Question: Okay, so I was trying to add the ForEach extension method to the linq, since there is no ForEach for IEnumerables but for some reason, I can't see it.
The extension method is :
'''
public static IEnumerable<TSource> ForEach<TSource>(Func<TSource> action)
{
yield return action();
}
'''
And when I try to call it('gdMain' is a 'Grid'):

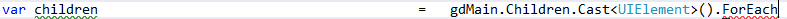
Answer: To have intellisense showing something as you try in your code, you have to add an argument. 'this IEnumerable<TSource> source'.
Or it won't be an extension method for an 'IEnumerable<TSource>' (and 'gdMain.Children.Cast<UIElement>()' will return an 'IEnumerable<UIElement>')
'''
public static IEnumerable<TSource> ForEach<TSource>(this IEnumerable<TSource> source, Func<TSource> action)
{
yield return action();
}
'''